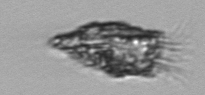
Label: Tintinnopsis